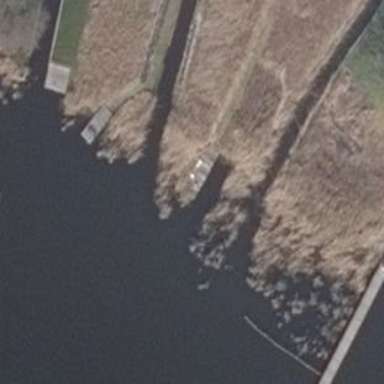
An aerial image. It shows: Reedbed in wetland area.